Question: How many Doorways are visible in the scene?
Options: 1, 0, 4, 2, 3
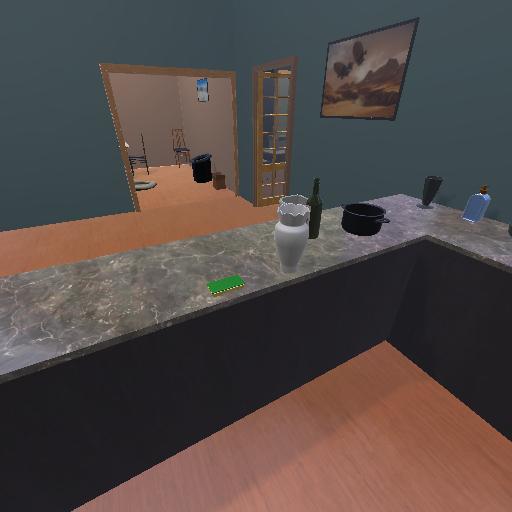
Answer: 1